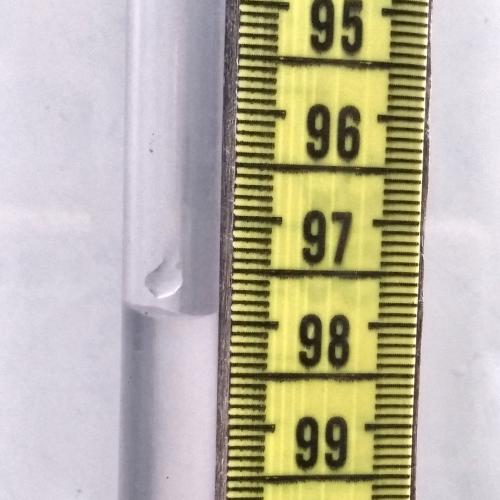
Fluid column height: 97.9 cm